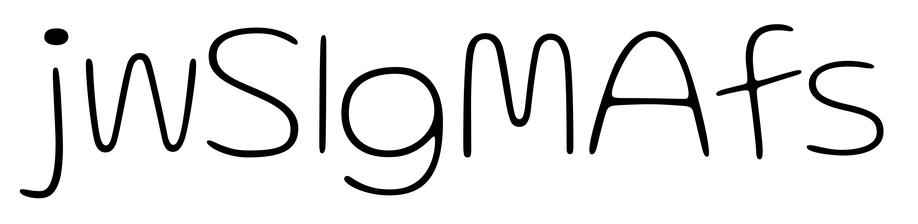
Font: Gluten_Thin